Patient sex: F
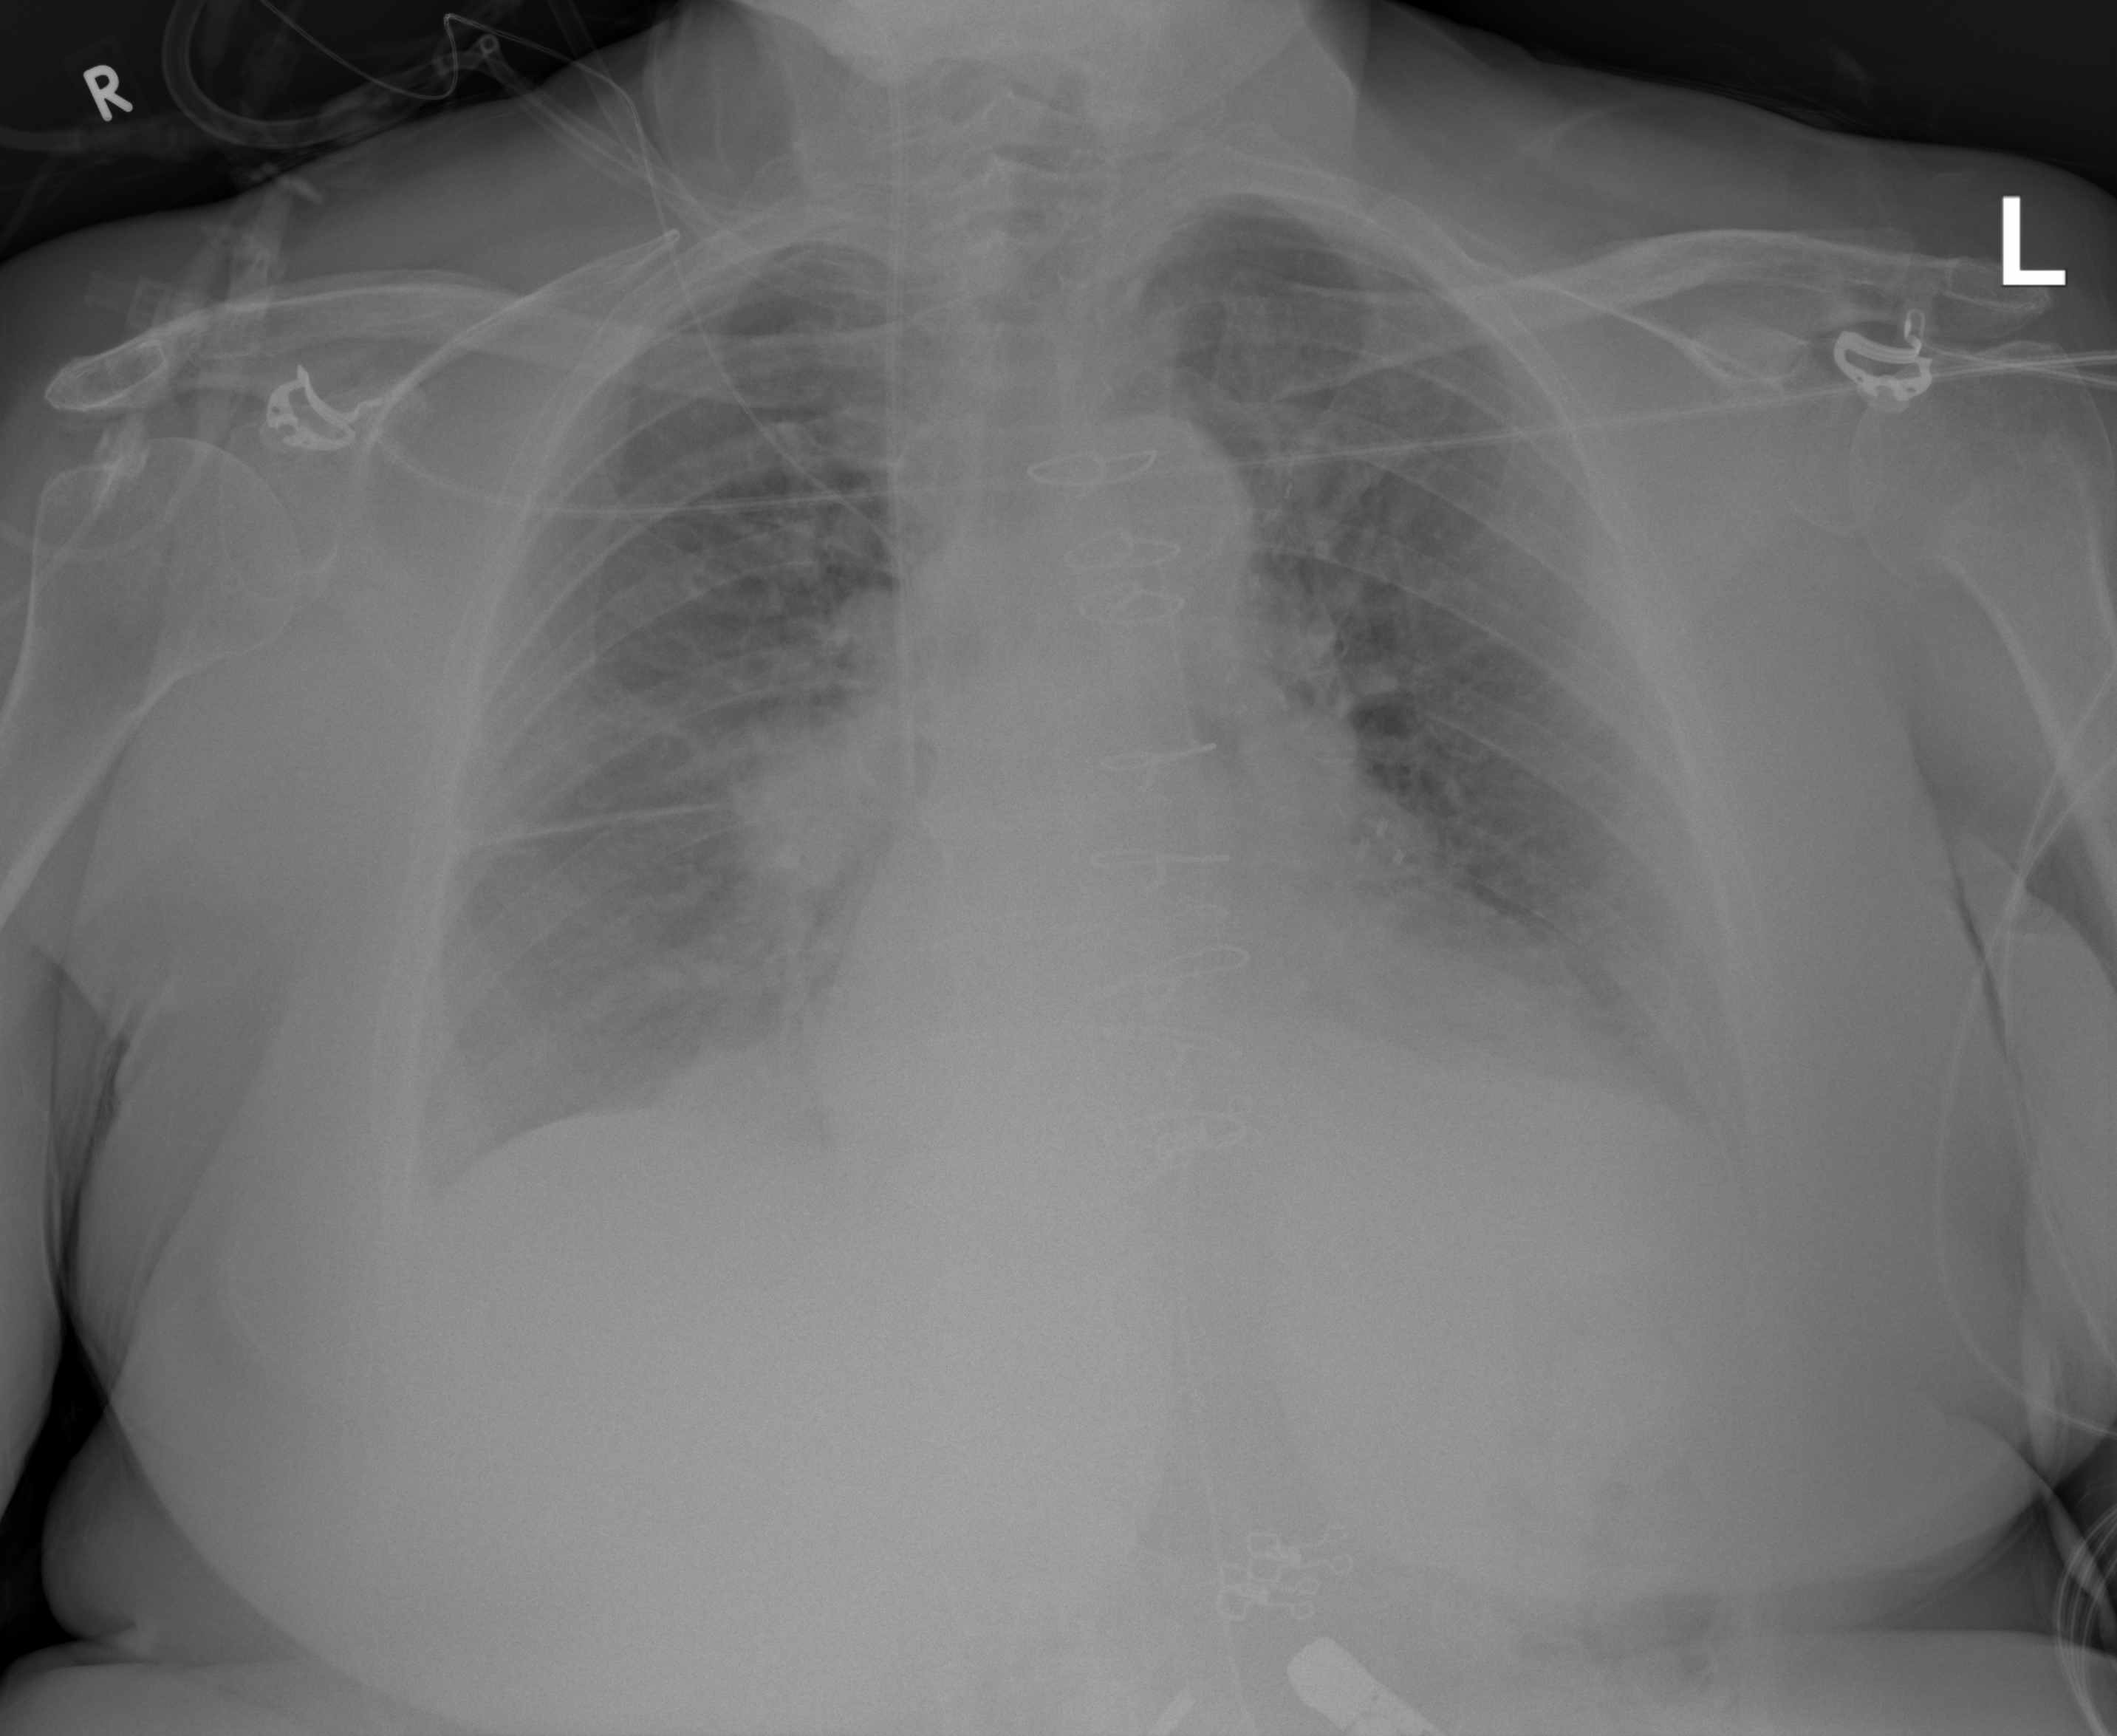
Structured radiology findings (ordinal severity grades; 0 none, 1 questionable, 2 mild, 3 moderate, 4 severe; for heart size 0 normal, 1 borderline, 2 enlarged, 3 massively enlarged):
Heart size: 1
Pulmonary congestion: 2
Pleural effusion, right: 2
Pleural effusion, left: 2
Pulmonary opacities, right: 0
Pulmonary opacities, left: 0
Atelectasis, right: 2
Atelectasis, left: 2